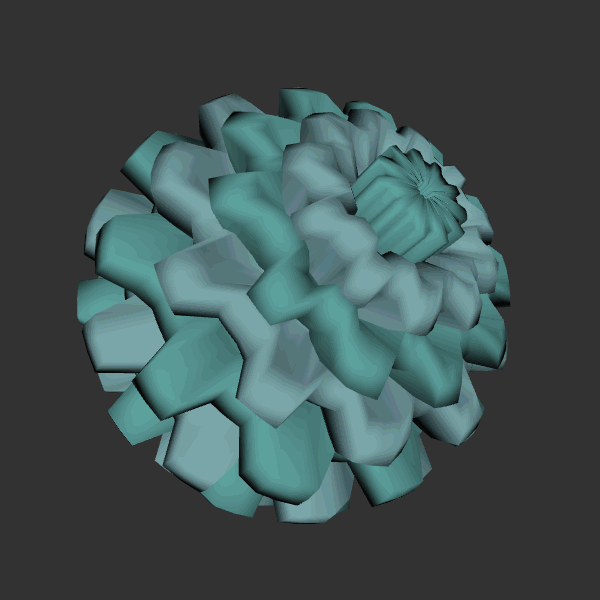
Background: dark